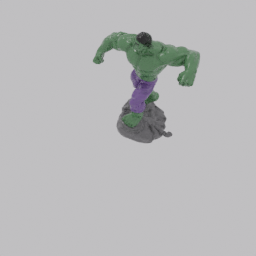
Label: people